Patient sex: M
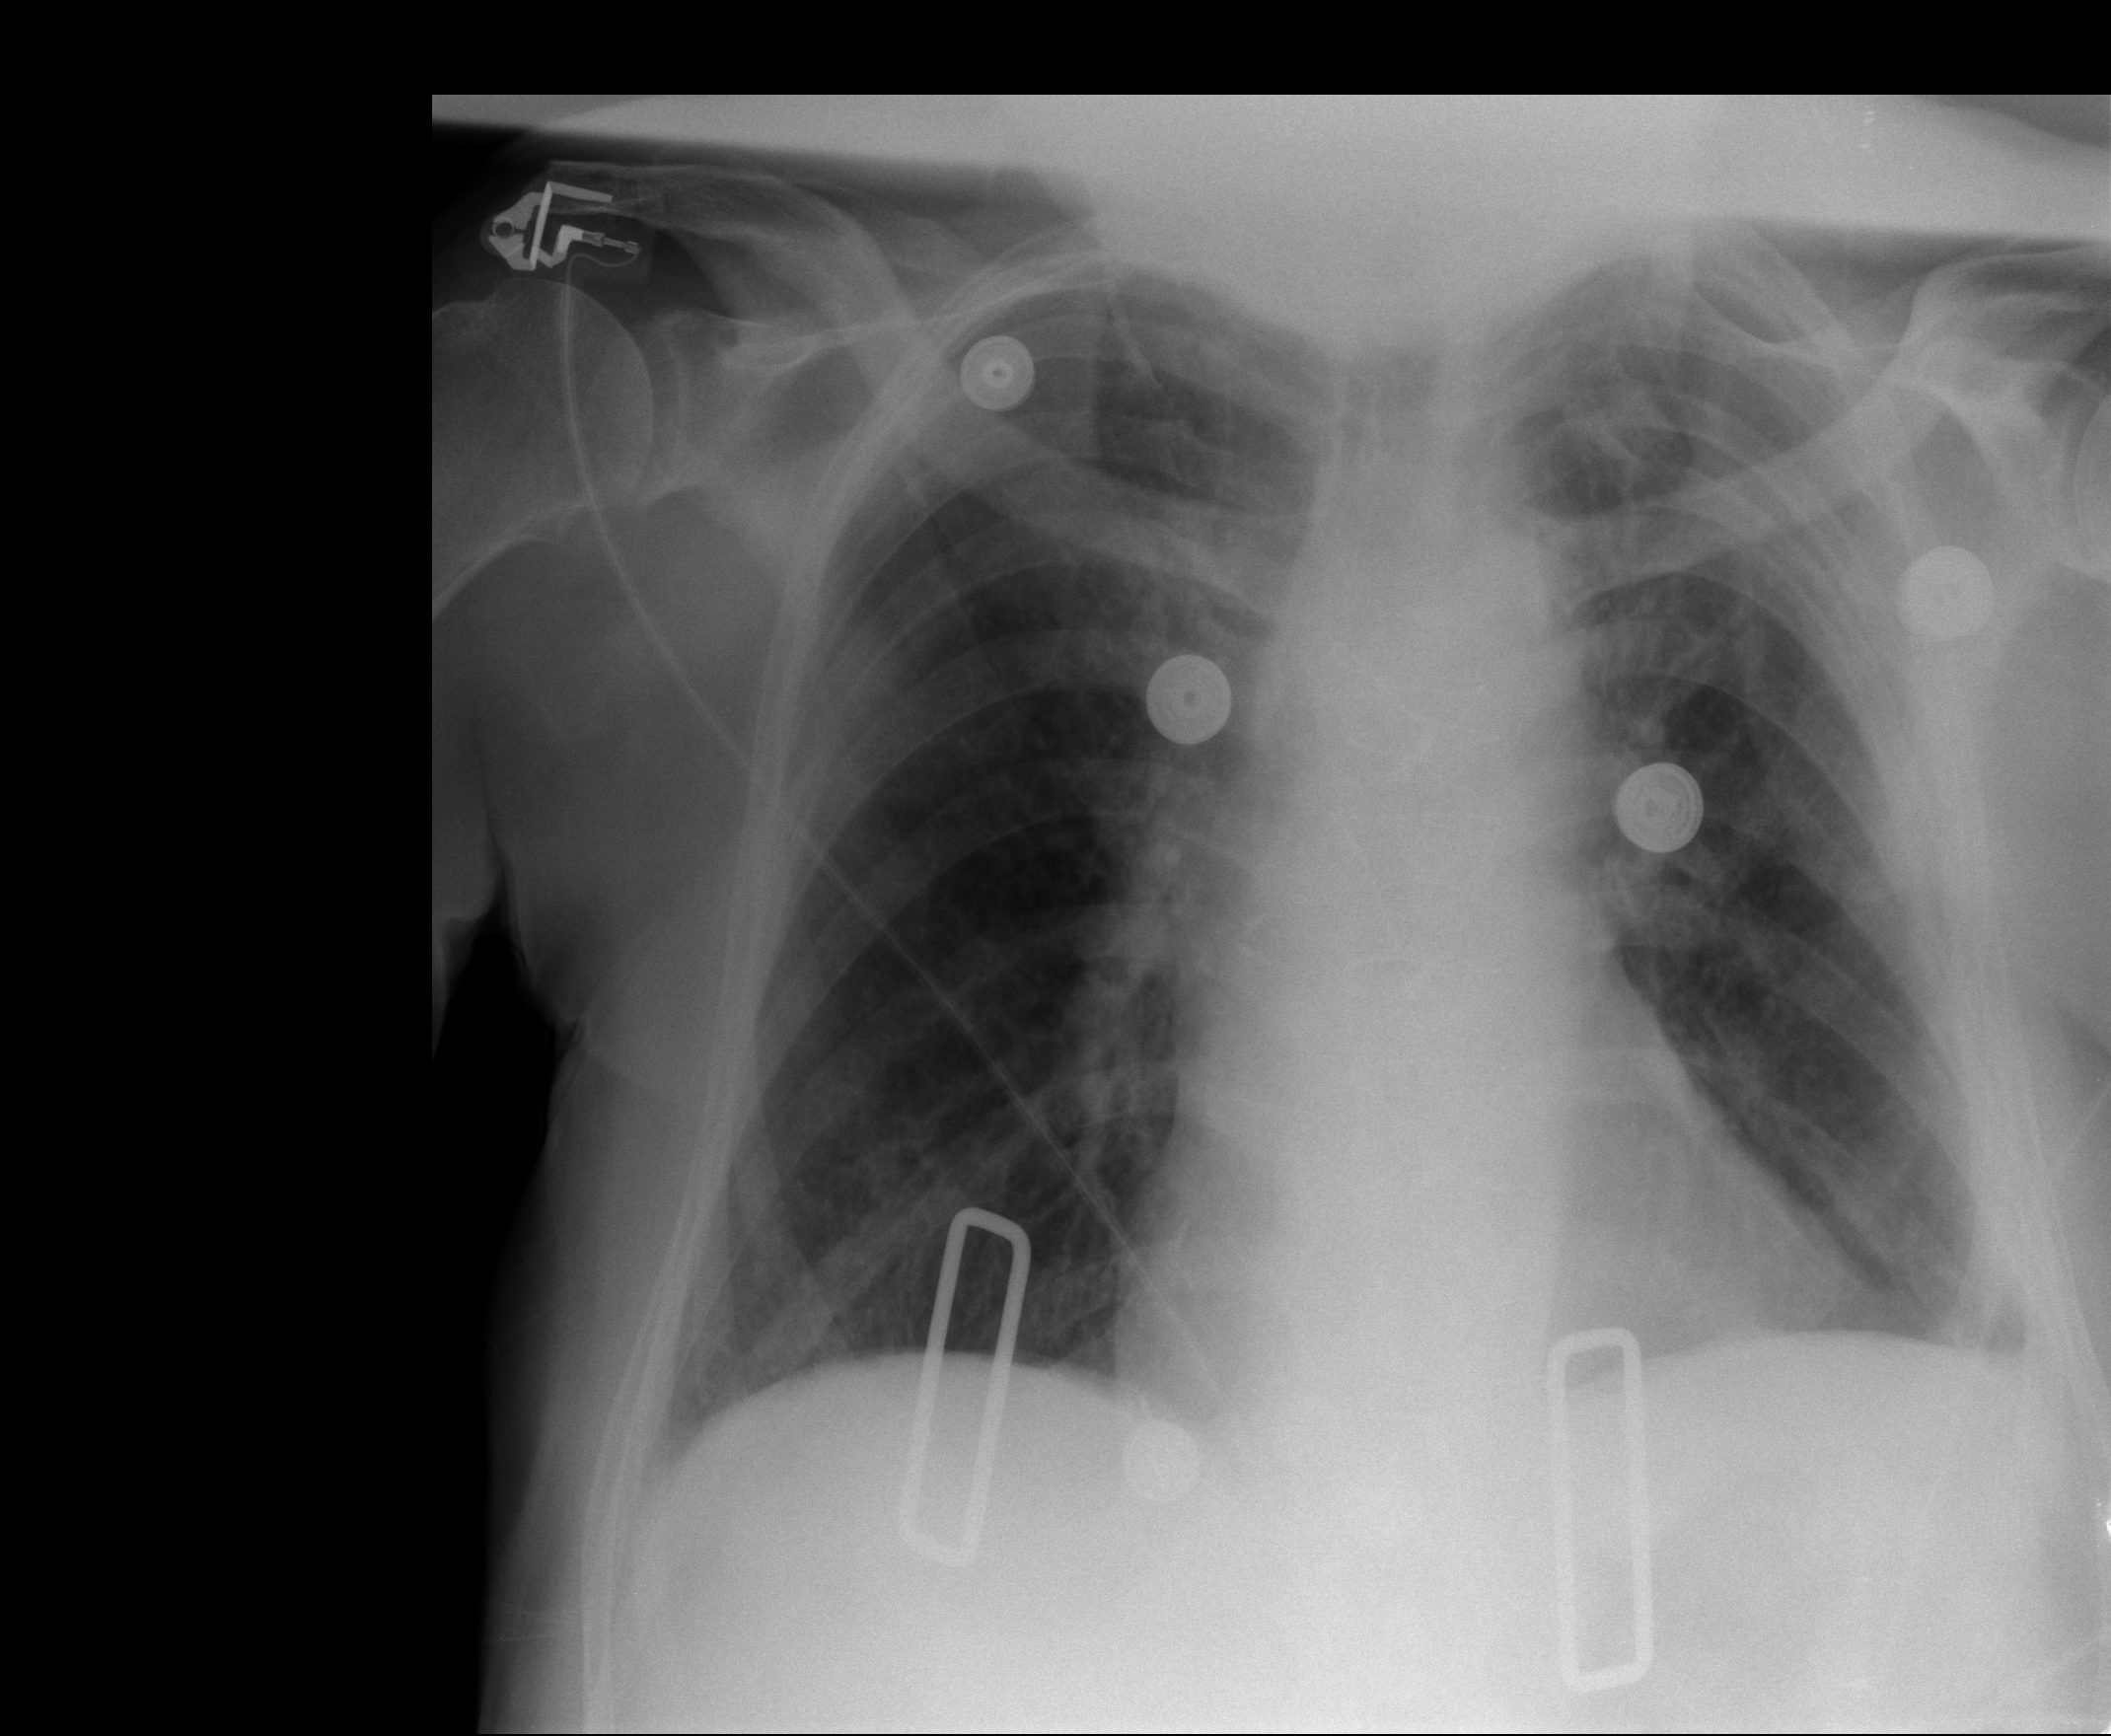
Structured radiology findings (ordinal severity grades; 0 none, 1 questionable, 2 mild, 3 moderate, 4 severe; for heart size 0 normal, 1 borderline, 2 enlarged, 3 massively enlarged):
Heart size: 0
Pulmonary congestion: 2
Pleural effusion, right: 0
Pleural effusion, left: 2
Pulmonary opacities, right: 0
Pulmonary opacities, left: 0
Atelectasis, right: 0
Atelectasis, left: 2